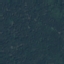
Land use / land cover: Forest